Field crop: maize
Growth stage: 2
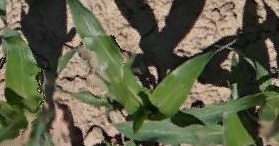
Species: maize